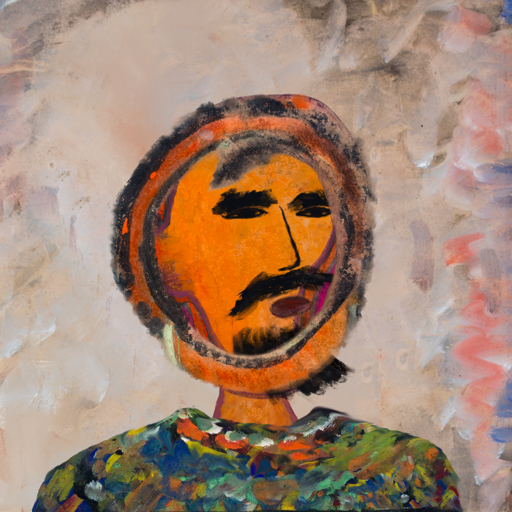
Background: Roy_Bahadur, Head And Neck Side: Hypocrite_w_Hair, Face Side: Mosgoul, Bust: An_Impression, Hair Side: Childish, Head Accessory: Blank, Second Necklace: Blank, Necklace: Blank, Baby: Blank